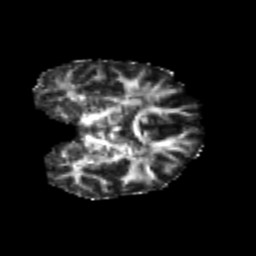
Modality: FA
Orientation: coronal
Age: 25
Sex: female
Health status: healthy
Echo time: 0.074 s